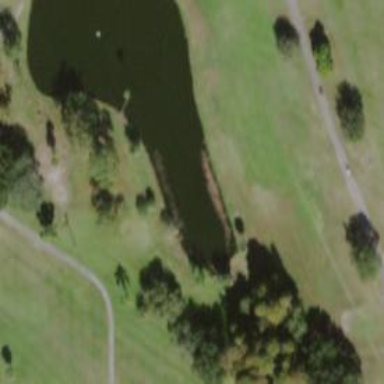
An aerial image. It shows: Water hazard on golf course. The hazard is natural water feature.